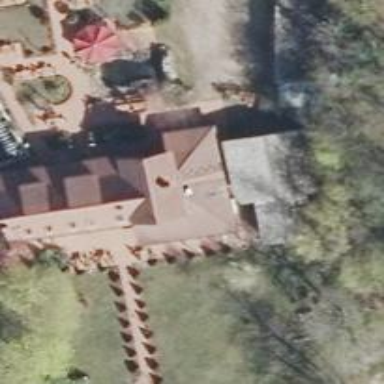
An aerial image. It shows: Hotel.